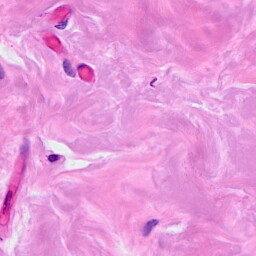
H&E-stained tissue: Breast